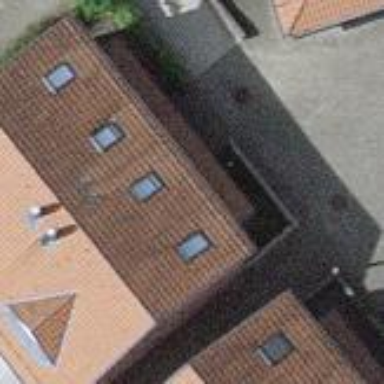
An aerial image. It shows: Residential building.